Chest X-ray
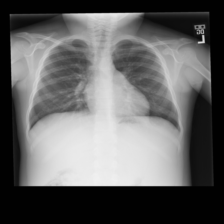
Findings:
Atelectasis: negative
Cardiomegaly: negative
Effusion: negative
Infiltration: negative
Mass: negative
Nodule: negative
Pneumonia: negative
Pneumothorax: negative
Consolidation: negative
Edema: negative
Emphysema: negative
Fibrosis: negative
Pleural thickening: negative
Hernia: negative